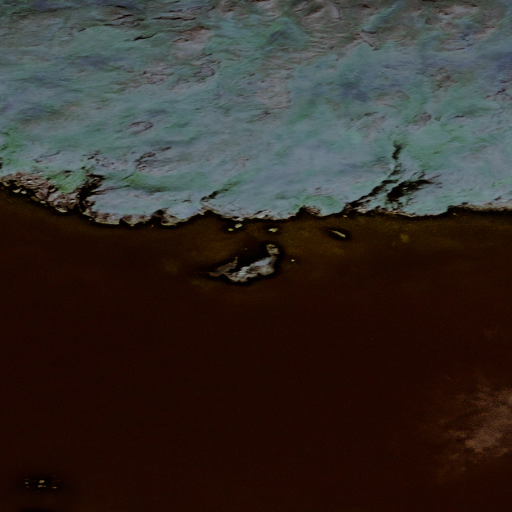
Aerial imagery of island in Alaska named Red Rock containing only unknown